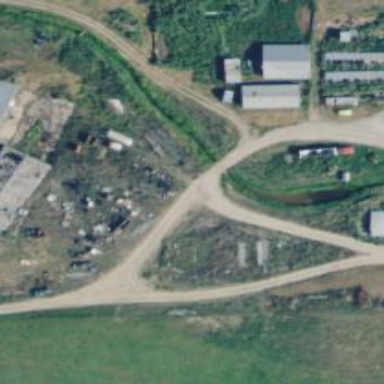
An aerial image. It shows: Unclassified road.